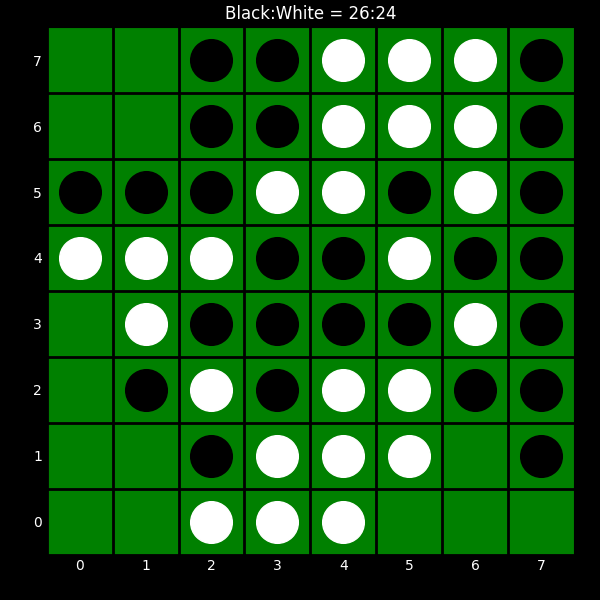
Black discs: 26
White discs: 24